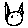
Label: cat